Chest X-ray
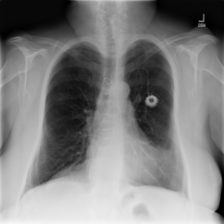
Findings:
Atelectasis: negative
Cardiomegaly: negative
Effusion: negative
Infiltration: negative
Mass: negative
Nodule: negative
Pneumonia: negative
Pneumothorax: negative
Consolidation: negative
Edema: negative
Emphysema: negative
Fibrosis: negative
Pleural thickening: negative
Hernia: negative